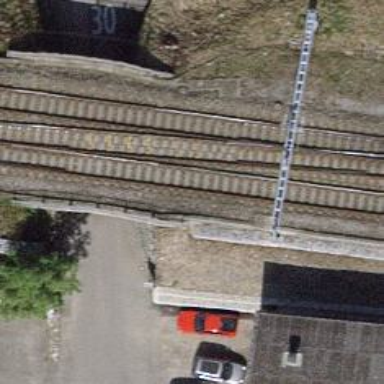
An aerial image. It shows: Railway bridge with electrified contact line. There is one track on the bridge.